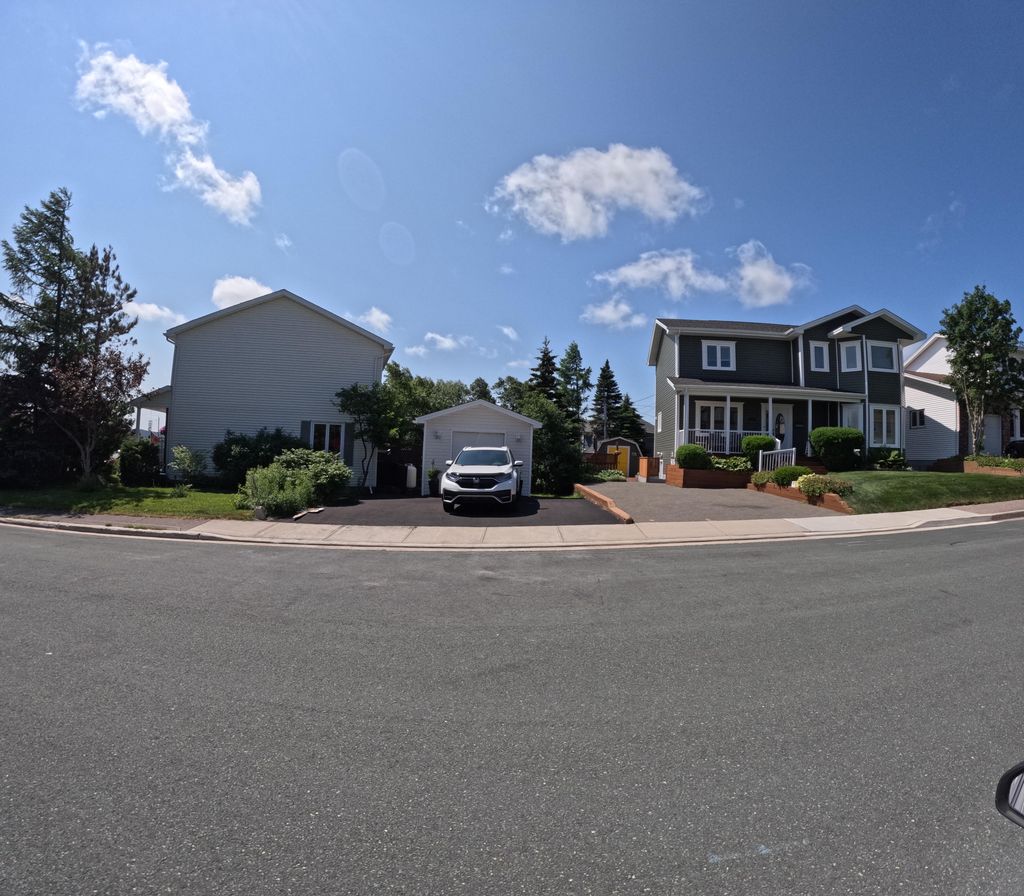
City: st_johns